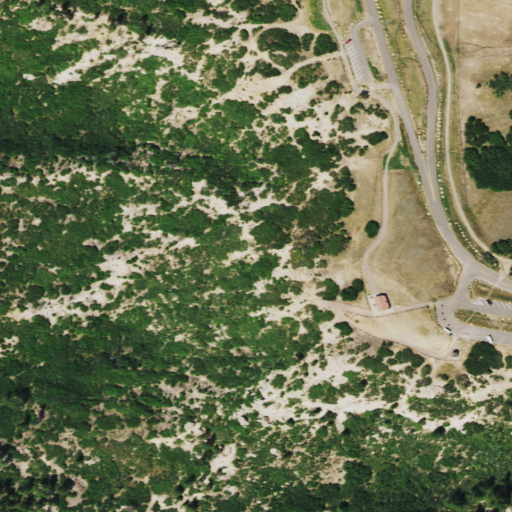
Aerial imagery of cliff(s) in Colorado named Wildcat Point containing shrub, open development, grassland, low intensity development, medium intensity development, and deciduous forest